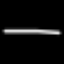
Label: line